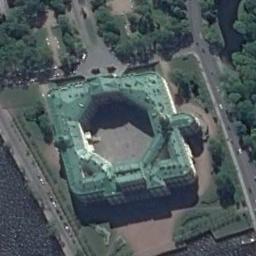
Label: church